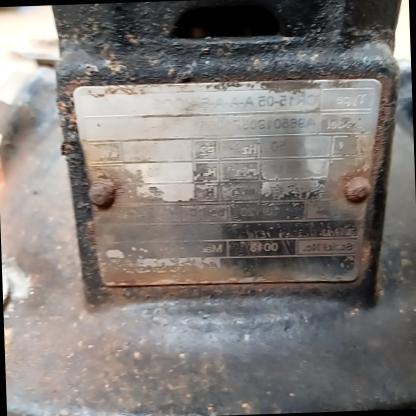
Klasa: tabliczka-znamionowa